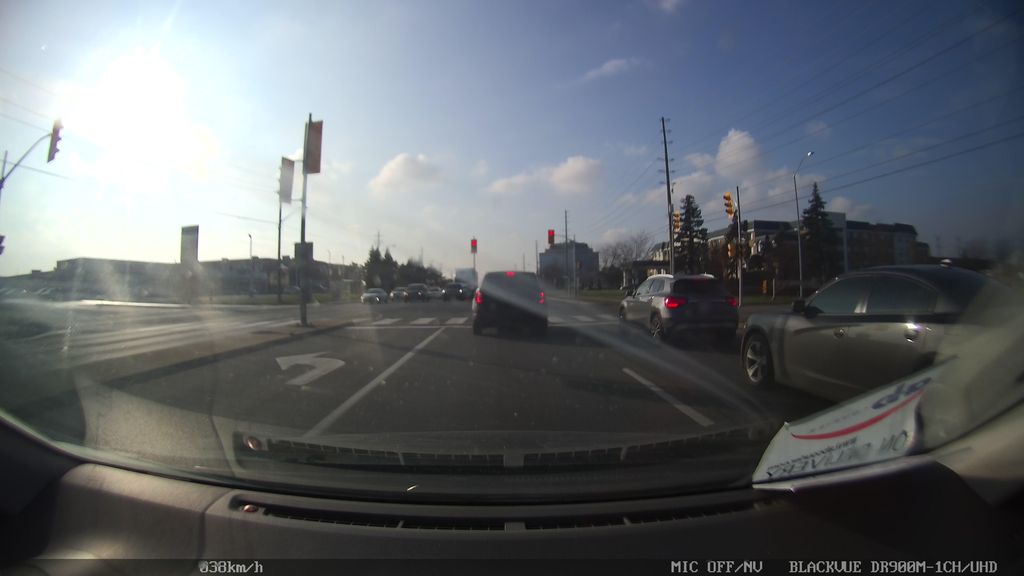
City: toronto